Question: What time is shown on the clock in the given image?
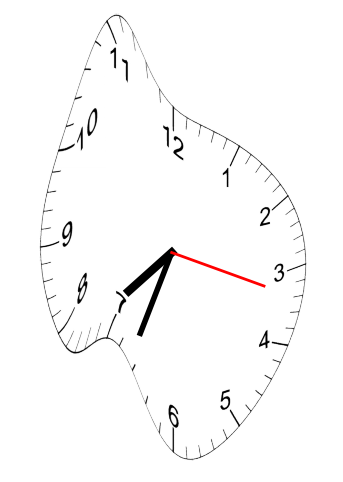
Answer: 07:33:17